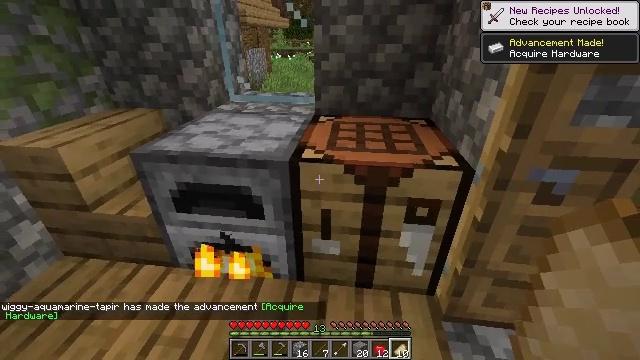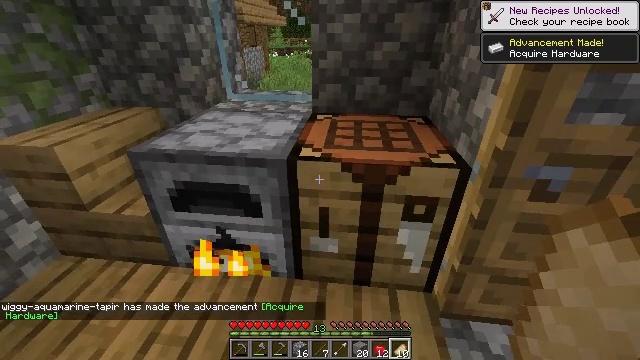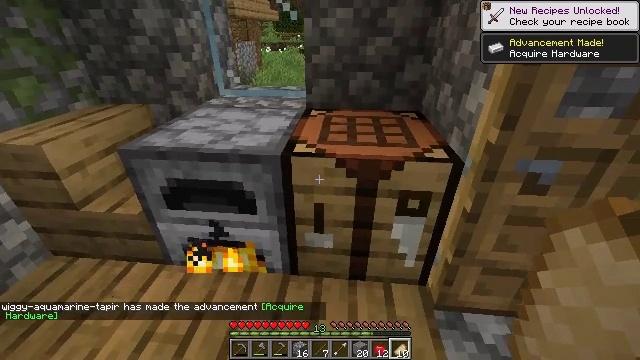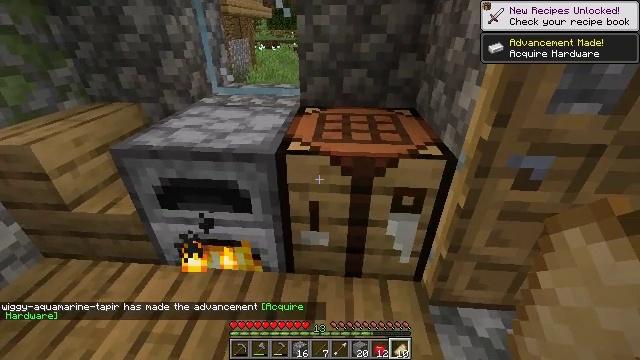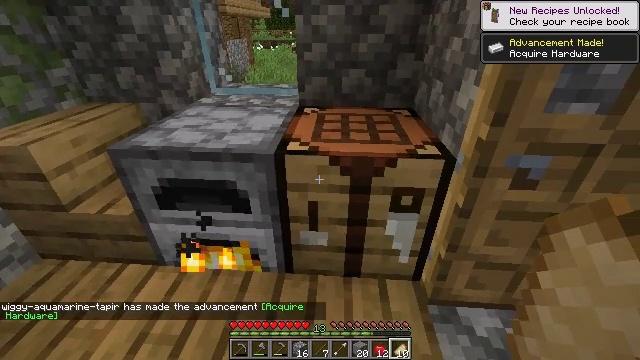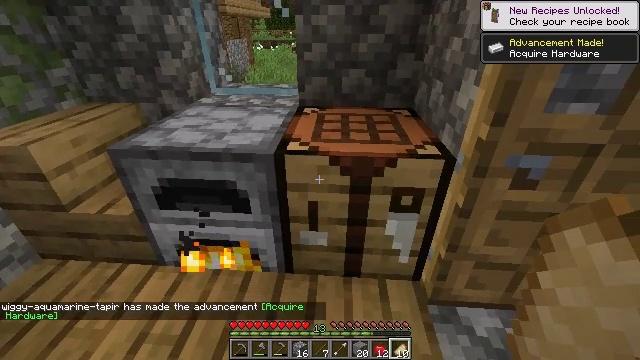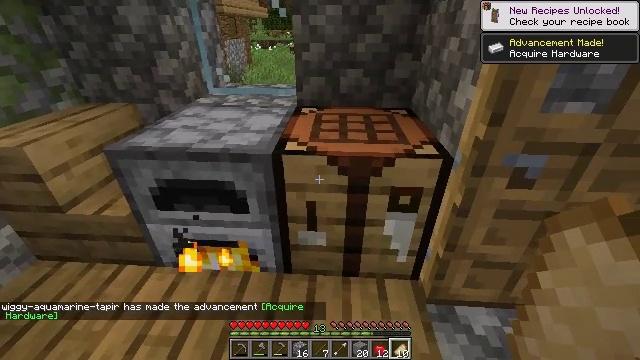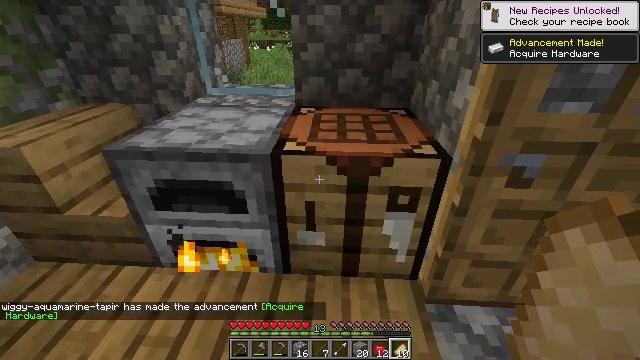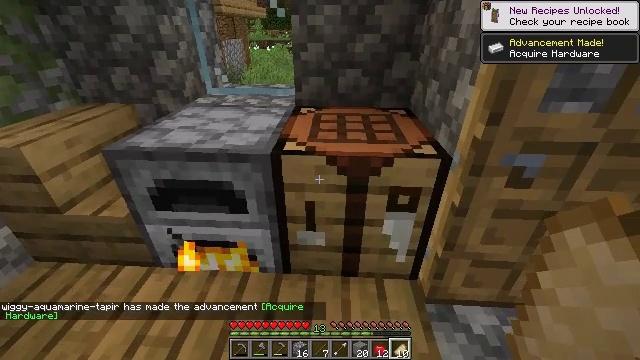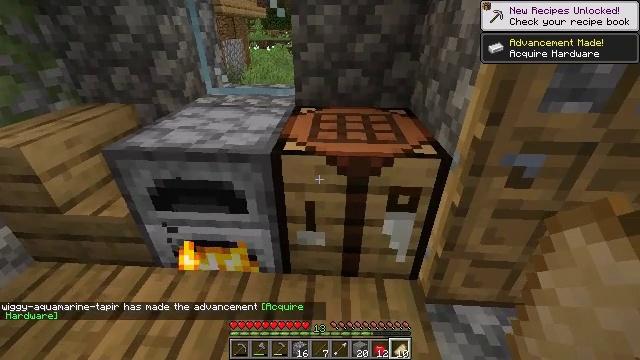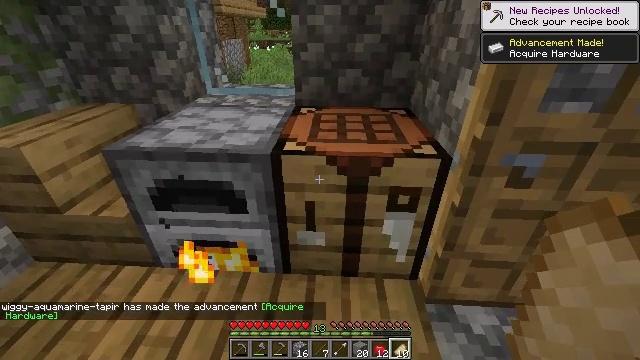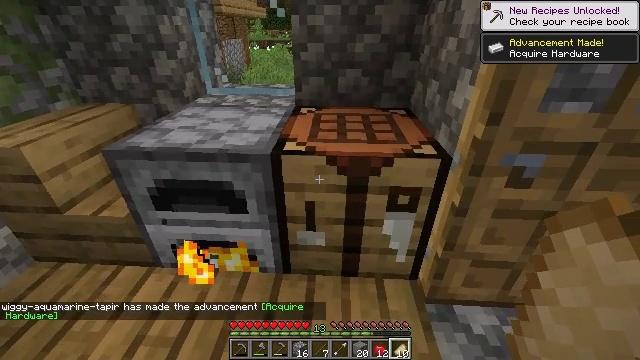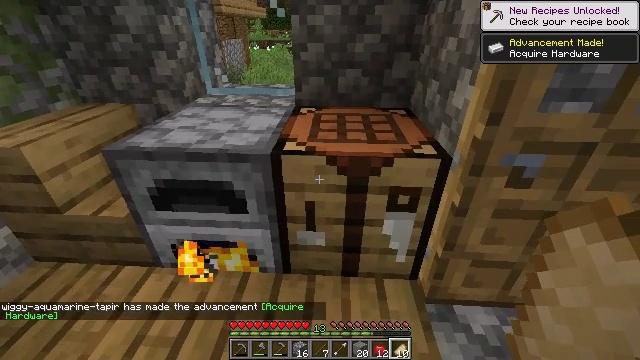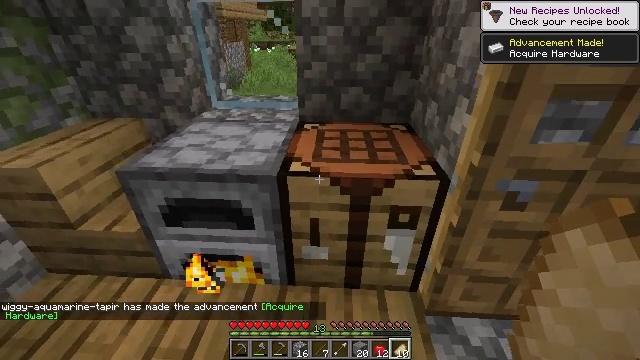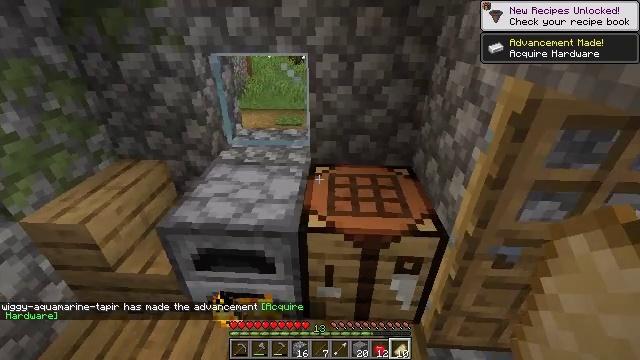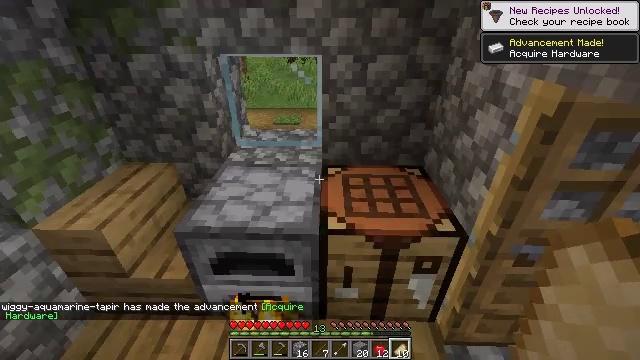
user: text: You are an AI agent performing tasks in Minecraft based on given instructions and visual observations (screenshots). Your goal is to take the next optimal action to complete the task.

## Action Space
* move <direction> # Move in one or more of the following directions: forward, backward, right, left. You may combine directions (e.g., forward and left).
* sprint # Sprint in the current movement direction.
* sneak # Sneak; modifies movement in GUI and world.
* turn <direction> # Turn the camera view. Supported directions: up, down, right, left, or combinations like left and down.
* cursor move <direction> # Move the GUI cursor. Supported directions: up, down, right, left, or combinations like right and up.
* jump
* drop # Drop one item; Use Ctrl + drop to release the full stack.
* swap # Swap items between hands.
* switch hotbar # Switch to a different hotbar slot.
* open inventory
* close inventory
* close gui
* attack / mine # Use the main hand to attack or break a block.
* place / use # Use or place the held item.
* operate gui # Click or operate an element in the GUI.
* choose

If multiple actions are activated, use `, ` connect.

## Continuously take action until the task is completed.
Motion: motion action
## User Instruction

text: Take materials to craft a smithing table.
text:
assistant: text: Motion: no_op
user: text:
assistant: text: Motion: turn right
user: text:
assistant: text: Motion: turn right
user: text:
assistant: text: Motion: no_op
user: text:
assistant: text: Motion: no_op
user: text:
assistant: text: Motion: no_op
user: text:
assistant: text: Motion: no_op
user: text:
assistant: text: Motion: no_op
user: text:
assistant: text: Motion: no_op
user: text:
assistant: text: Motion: no_op
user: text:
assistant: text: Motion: no_op
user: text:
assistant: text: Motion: no_op
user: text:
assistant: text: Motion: move left
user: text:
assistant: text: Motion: move left
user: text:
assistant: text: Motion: move left, turn right
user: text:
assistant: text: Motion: turn right
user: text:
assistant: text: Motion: turn right and down
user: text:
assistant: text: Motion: turn right and down
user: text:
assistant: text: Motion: turn right
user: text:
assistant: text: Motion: no_op
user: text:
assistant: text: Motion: no_op
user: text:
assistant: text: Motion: no_op
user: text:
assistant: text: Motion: no_op
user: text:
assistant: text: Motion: move right
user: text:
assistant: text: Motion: move right
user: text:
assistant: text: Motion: move right, turn left
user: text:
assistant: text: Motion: turn left
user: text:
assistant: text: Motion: turn left
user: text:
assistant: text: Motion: no_op
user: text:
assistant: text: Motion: no_op